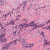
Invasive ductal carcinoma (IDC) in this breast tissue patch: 1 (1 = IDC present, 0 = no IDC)